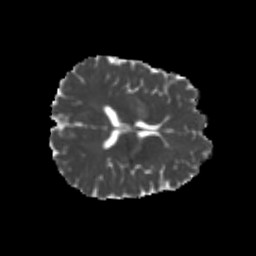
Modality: MD
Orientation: axial
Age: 26
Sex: female
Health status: healthy
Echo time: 0.074 s